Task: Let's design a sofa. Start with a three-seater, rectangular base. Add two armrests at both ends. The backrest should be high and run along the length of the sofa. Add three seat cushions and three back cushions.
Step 441:
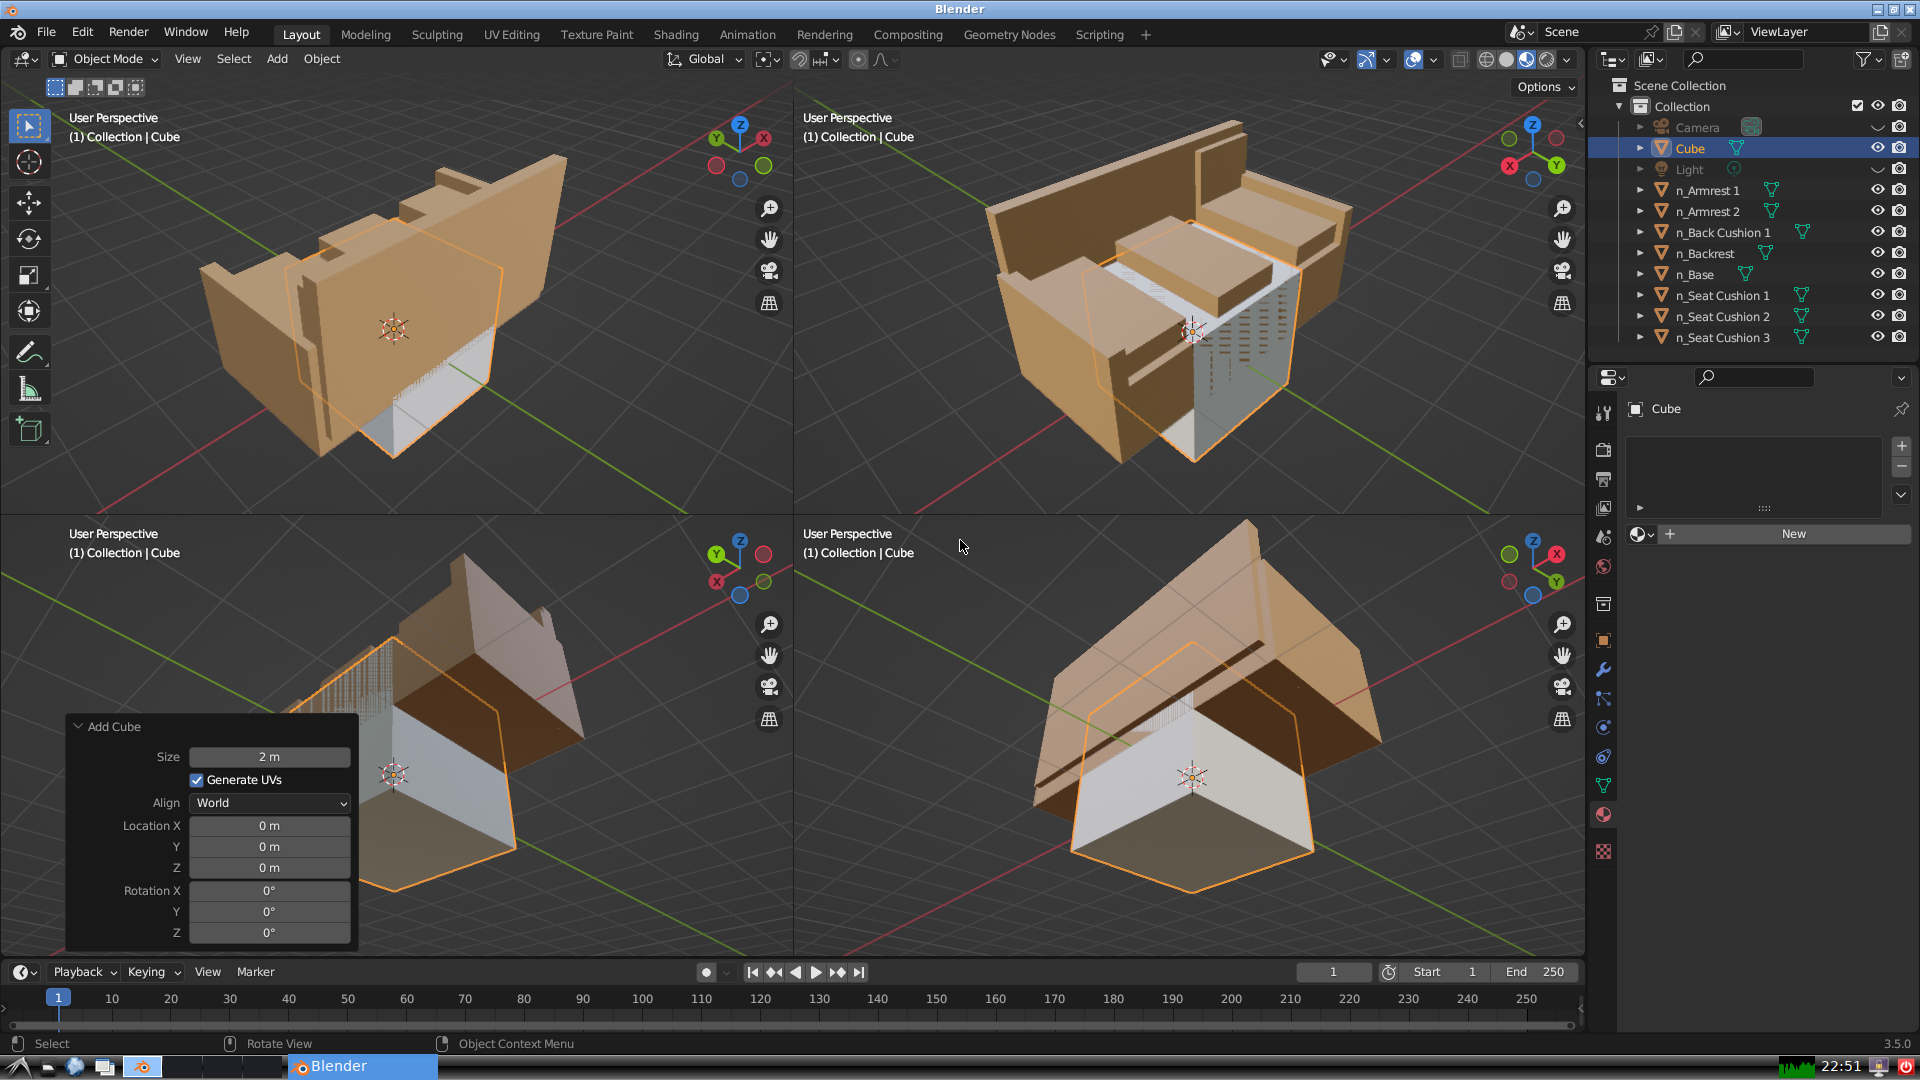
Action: {"mouse_move": [270, 826]}